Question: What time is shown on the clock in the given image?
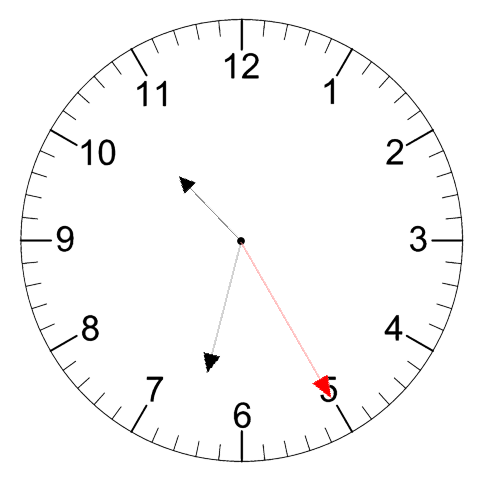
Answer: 10:32:25